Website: slack
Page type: billing-address
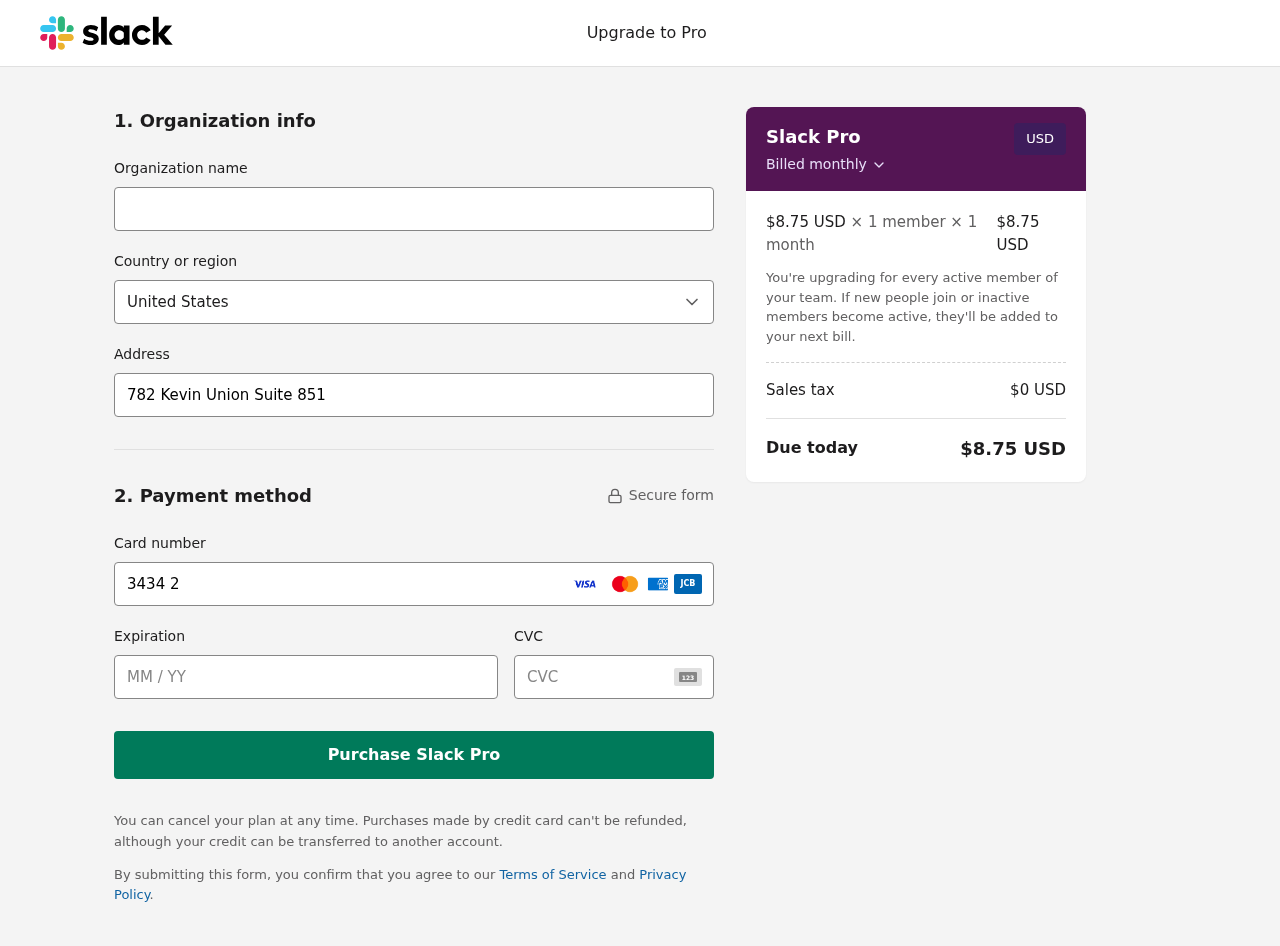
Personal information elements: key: PII_CARD_CVV
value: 9181
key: PII_CARD_EXPIRY
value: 08/27
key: PII_CARD_NUMBER
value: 3434 2009 5988 255
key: PII_COUNTRY
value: United States
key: PII_STREET
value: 782 Kevin Union Suite 851
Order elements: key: ORDER_PRICE_PER_MEMBER
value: $8.75 USD
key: ORDER_MEMBER_COUNT
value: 1
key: ORDER_MONTH_COUNT
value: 1
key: ORDER_SUBTOTAL
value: $8.75 USD
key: ORDER_TAX
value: $0
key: ORDER_TOTAL
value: $8.75 USD